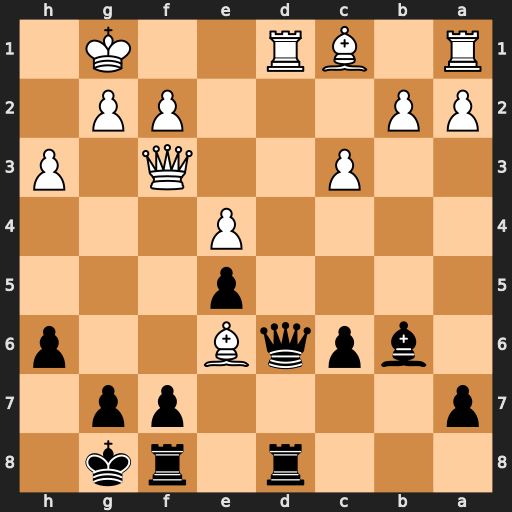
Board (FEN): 3r1rk1/p4pp1/1bpqB2p/4p3/4P3/2P2Q1P/PP3PP1/R1BR2K1
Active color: b
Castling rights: -
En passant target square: -
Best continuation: Qxd1+ Qxd1 Rxd1+